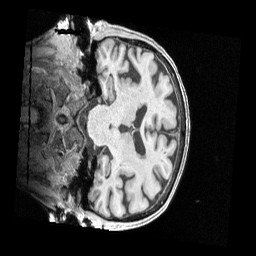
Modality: T1w
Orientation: coronal
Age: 72
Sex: male
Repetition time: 2.4 s
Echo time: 0.00222 s